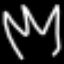
Label: fork